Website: bh-photo
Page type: delivery-shipping
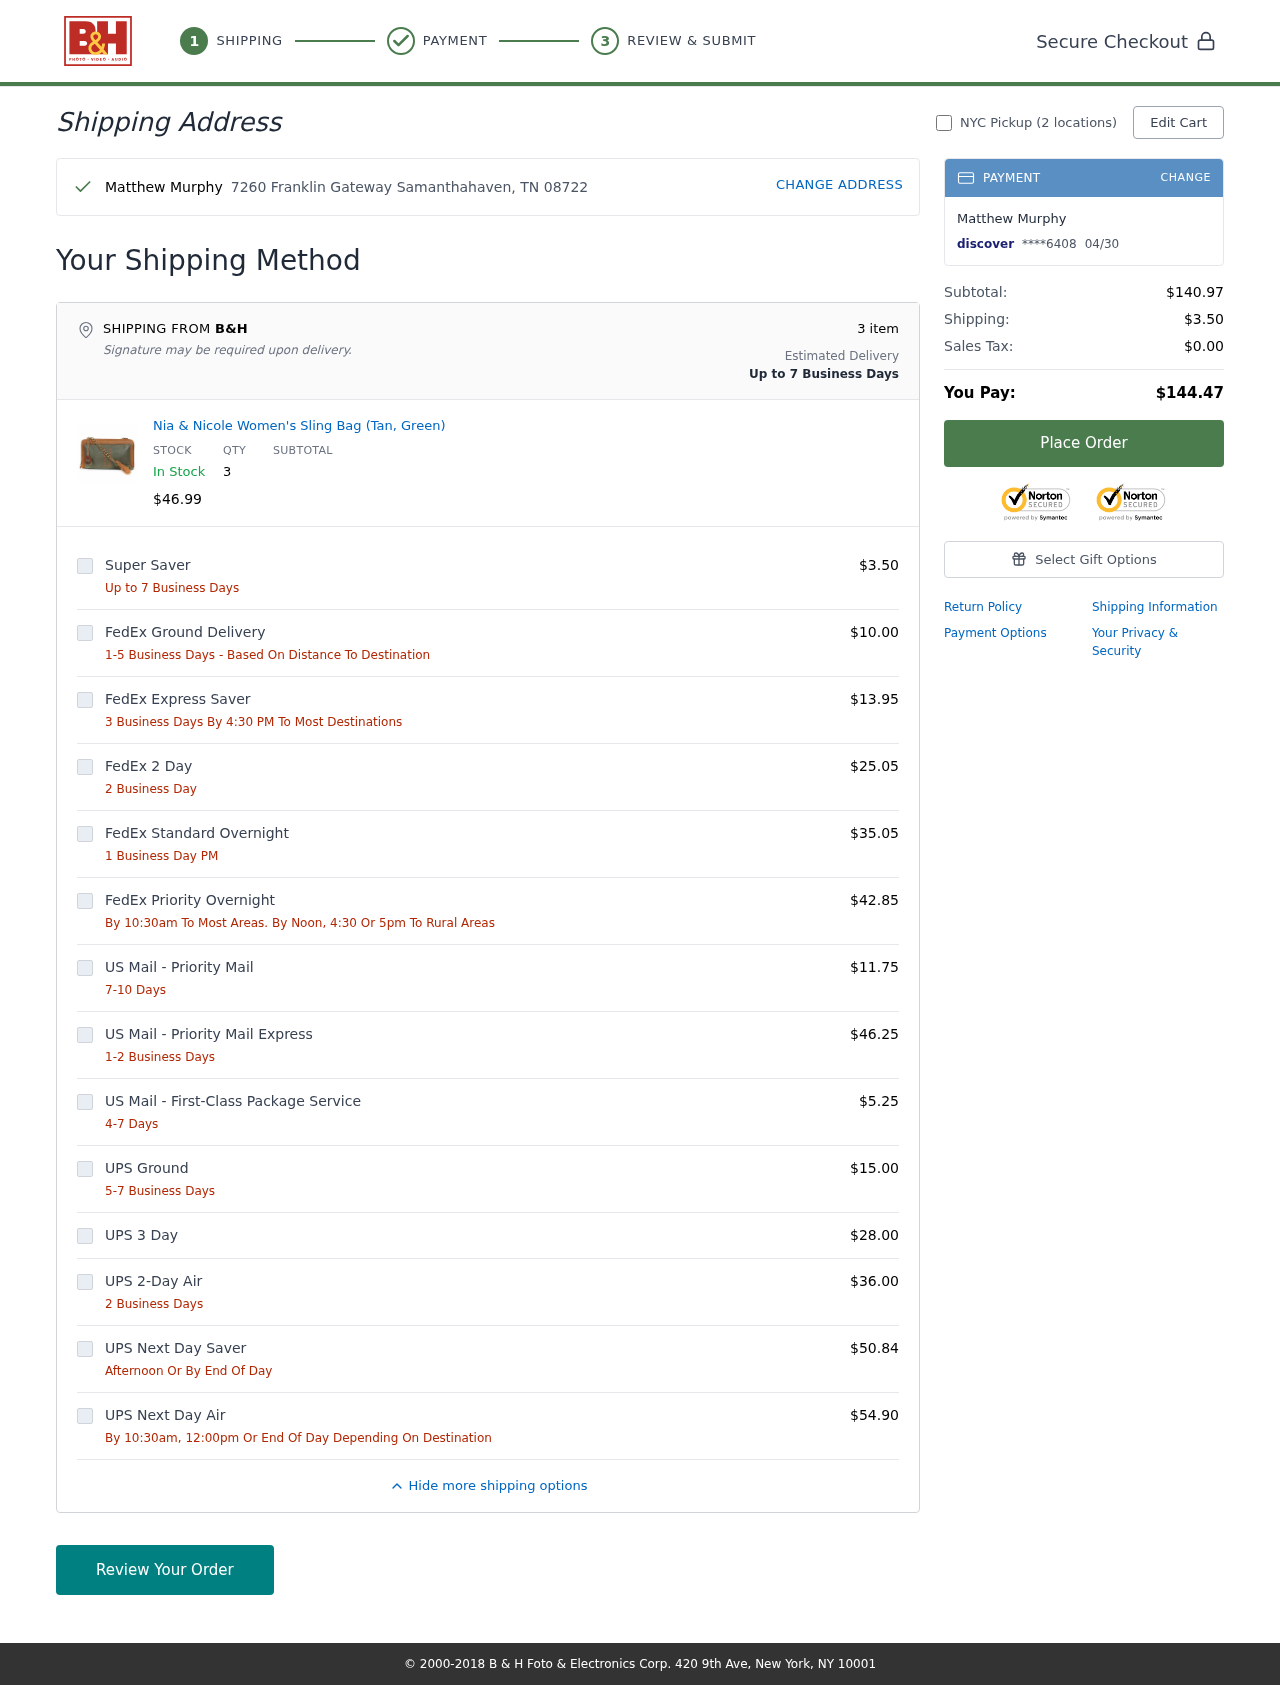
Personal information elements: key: PII_CARD_EXPIRY
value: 04/30
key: PII_CARD_LAST4
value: ****6408
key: PII_CARD_TYPE
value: discover
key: PII_CITY_STATE_ZIP
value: Samanthahaven, TN 08722
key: PII_FULLNAME
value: Matthew Murphy
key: PII_STREET
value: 7260 Franklin Gateway
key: PII_FIRSTNAME
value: Matthew
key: PII_LASTNAME
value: Murphy
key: PII_FULLNAME2
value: Matthew Murphy
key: PII_FULLNAME3
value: Matthew Murphy
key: PII_FIRSTNAME2
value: Matthew
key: PII_FIRSTNAME3
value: Matthew
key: PII_LASTNAME2
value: Murphy
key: PII_LASTNAME3
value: Murphy
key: PII_FIRSTNAME_DERIVED
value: Matthew
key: PII_LASTNAME_DERIVED
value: Murphy
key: PII_FULLNAME_DERIVED
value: Matthew Murphy
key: PII_NAME_FULL_DERIVED
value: Matthew Murphy
Product elements: key: PRODUCT1_NAME
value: Nia & Nicole Women's Sling Bag (Tan, Green)
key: PRODUCT1_PRICE
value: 46.99
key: PRODUCT1_QUANTITY
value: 3
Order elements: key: ORDER_NUM_ITEMS
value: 3
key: ORDER_SUBTOTAL
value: $140.97
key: ORDER_SHIPPING_COST
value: $3.50
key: ORDER_TAX
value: $0.00
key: ORDER_TOTAL
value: $144.47